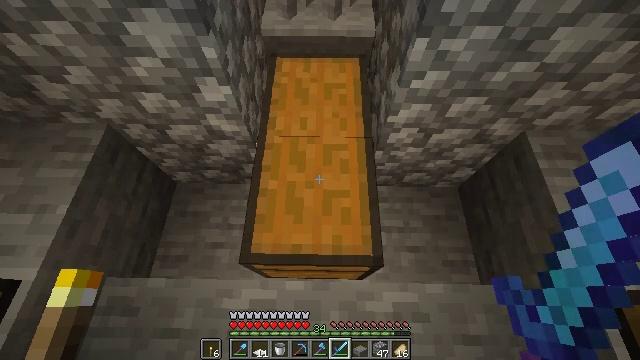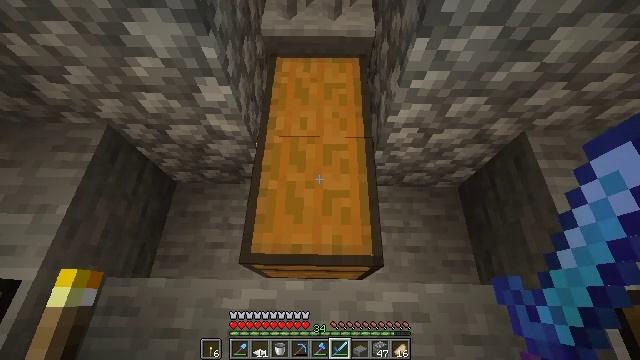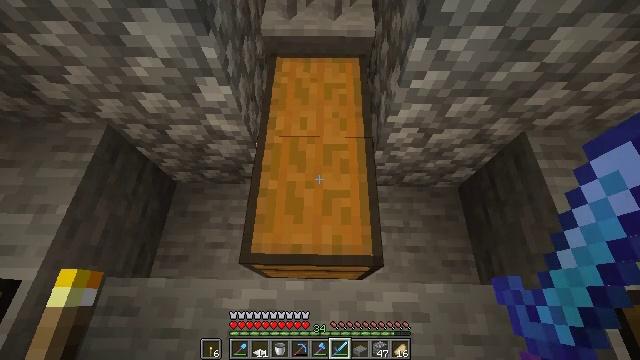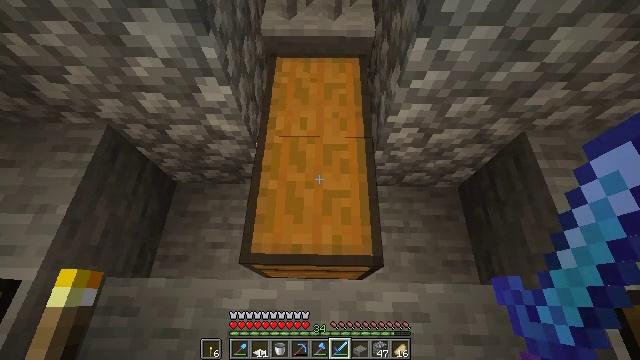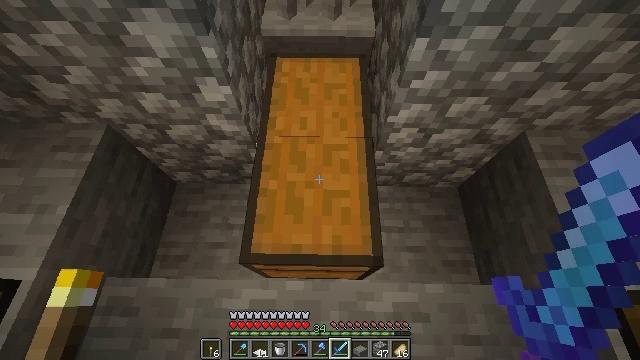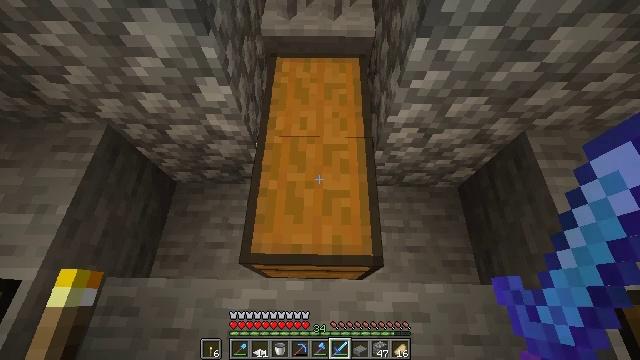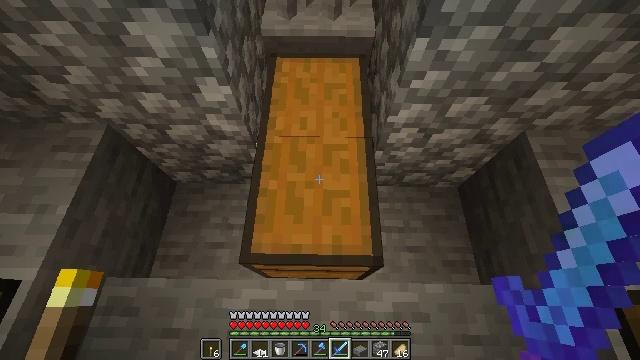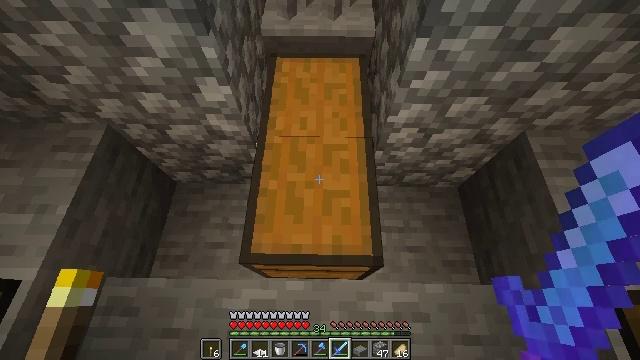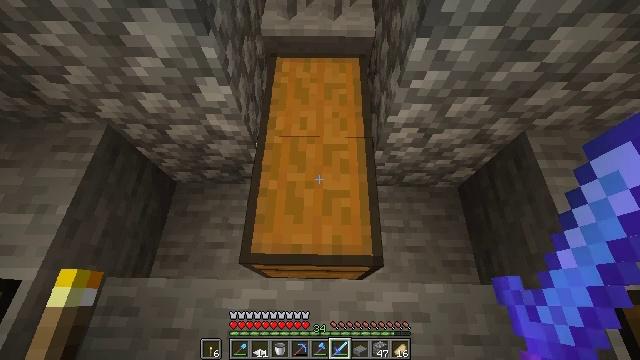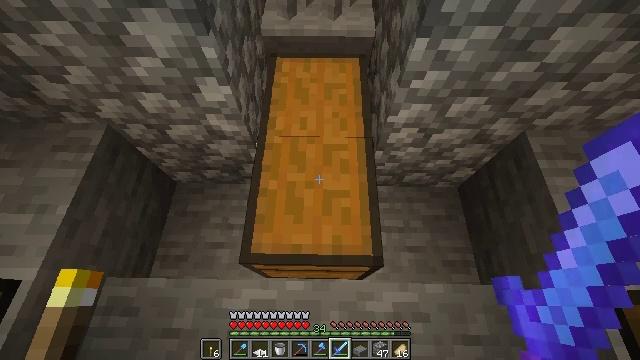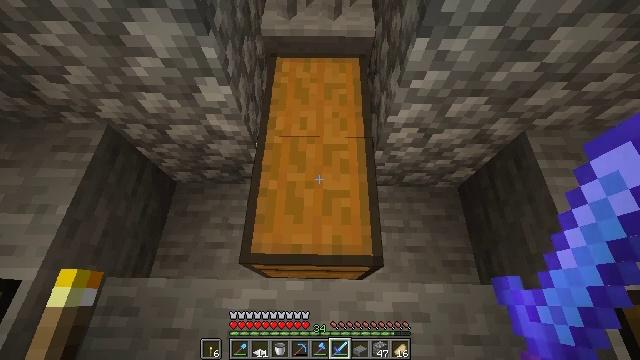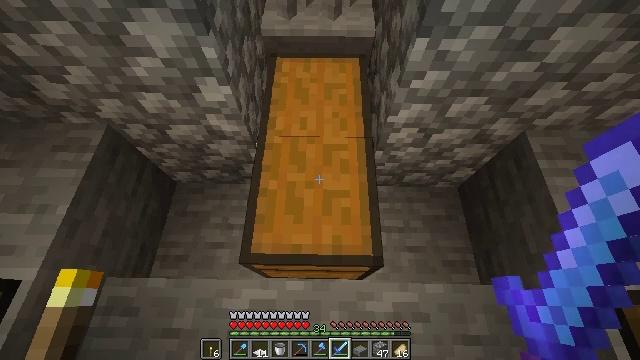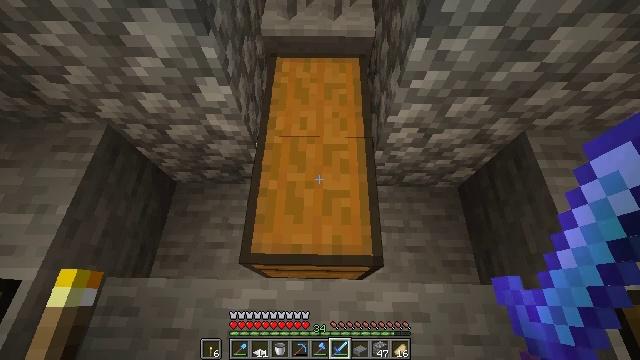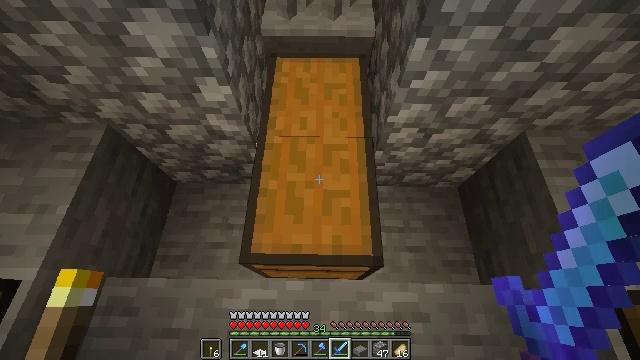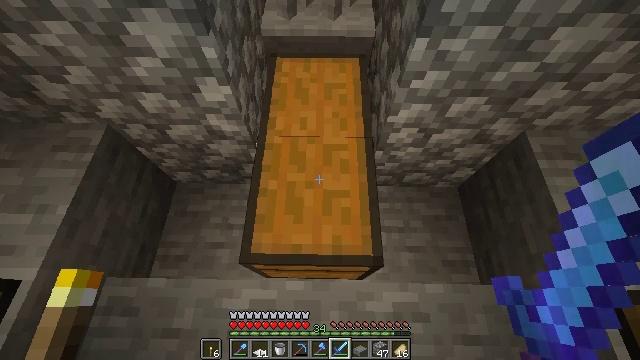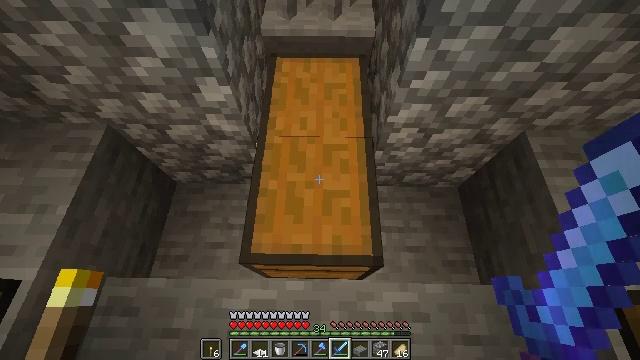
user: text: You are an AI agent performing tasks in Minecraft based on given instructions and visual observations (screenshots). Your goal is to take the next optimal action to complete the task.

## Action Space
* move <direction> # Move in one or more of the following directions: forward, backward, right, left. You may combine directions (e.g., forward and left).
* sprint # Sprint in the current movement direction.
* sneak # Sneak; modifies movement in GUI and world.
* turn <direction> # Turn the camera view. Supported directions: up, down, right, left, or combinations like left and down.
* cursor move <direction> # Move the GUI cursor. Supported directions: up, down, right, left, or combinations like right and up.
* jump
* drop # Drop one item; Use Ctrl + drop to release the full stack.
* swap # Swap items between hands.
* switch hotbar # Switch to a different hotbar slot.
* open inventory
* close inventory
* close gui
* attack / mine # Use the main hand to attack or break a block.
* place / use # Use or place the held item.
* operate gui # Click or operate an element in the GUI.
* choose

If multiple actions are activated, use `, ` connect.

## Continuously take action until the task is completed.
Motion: motion action
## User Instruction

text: Remove a diamond sword from the inventory.
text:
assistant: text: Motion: no_op
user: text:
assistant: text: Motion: no_op
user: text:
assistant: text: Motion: no_op
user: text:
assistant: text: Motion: no_op
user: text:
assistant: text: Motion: no_op
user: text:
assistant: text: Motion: no_op
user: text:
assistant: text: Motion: no_op
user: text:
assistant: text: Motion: no_op
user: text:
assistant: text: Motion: no_op
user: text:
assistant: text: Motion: no_op
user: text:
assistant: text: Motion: no_op
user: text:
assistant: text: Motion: no_op
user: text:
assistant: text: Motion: no_op
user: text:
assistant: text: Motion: no_op
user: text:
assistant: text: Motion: no_op
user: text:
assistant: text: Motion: no_op
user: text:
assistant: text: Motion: no_op
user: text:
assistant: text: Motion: no_op
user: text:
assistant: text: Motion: no_op
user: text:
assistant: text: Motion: no_op
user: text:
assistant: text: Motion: no_op
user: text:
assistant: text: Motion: no_op
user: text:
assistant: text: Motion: no_op
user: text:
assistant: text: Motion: no_op
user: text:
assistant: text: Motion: no_op
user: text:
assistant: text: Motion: no_op
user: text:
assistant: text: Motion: no_op
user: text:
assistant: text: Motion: no_op
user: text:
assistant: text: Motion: no_op
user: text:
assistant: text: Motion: no_op